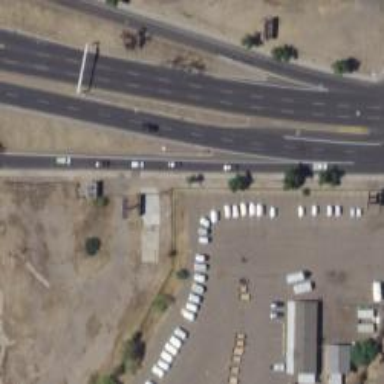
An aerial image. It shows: Trunk link highway.